Question: please check this example which I am trying to achieve..

the title is automatically stretched when there is more text.. it can be seen here
<URL>
cheers
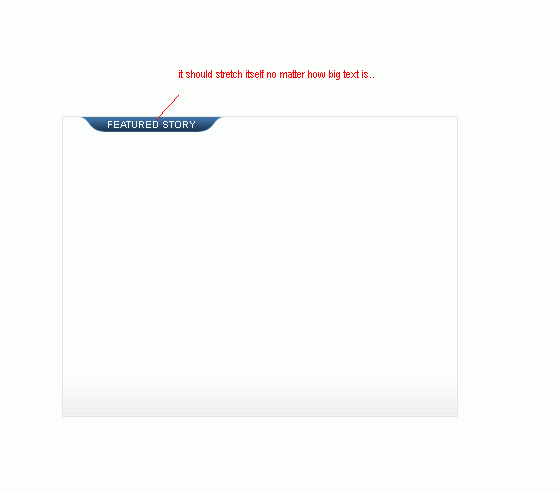
Answer: Do you want the background part with the rounded angled ends done entirely in CSS? It isn't easy, but it can be done, in the same manner as <URL> on the containing 'div'.
Done with just CSS, absolutely no images <URL>
HTML structure is simple:
'''
<div class="box-wrapper">
<div class="heading-container">
<h3>FEATURED STORY - exapandable: add or remove text here</h3>
</div>
</div>
'''
The CSS:
'''
.box-wrapper {
width: 600px;
min-height: 150px;
margin: 175px auto;
border: solid 1px #ccc;
position: relative;
}
.heading-container {
left: 40px;
display: inline-block;
position: absolute;
background: linear-gradient(#3c72a4, #345a7c);
}
.heading-container h3 {
margin: 0;
height: 20px;
padding: 0 5px;
font: 700 10px/20px /* 20px, just like the height */ Helvetica;
color: #fff;
}
.heading-container:before,
.heading-container:after {
top: 0;
width: 20px; /* just like the height of .heading-container */
height: 20px; /* just like the height of .heading-container */
position: absolute;
z-index: -1;
background: linear-gradient(#3c72a4, #345a7c);
content: '';
}
.heading-container:before {
left: -10px; /* 10px = half the height of .heading-container */
border-radius: 0 0 0 25%; /* 25% = a quarter (of 20px) */
transform: skewX(25deg);
}
.heading-container:after {
right: -10px; /* 10px = half the height of .heading-container */
border-radius: 0 0 25% 0; /* 25% = a quarter (of 20px) */
transform: skewX(-25deg);
}
.heading-container h3:before,
.heading-container h3:after {
top: 0;
width: 5px; /* same as the border-radius for .heading-container:before and :after */
height: 5px; /* same as the border-radius for .heading-container:before and :after */
position: absolute;
background: #f00;
content: '';
}
.heading-container h3:before {
left: -18px;
transform: skewX(25deg);
background: radial-gradient(left bottom,
rgba(255, 255, 255, 0) 70.71%, #3b7a9c 70.71%);
/* 70.71% = (2 * 100%)/sqrt(2) */
}
.heading-container h3:after {
right: -18px;
transform: skewX(-25deg);
background: radial-gradient(right bottom,
rgba(255, 255, 255, 0) 70.71%, #3b7a9c 70.71%);
}
'''